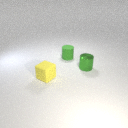
small yellow rubber cube in front of small green rubber cylinder